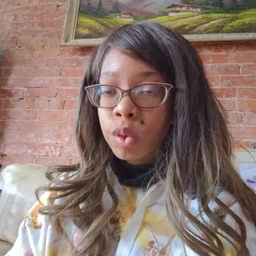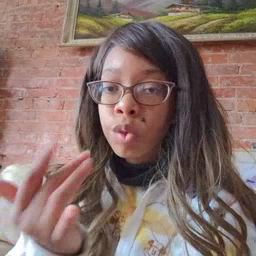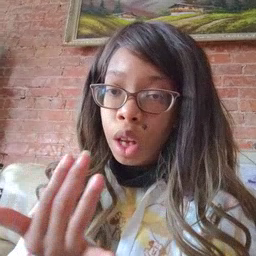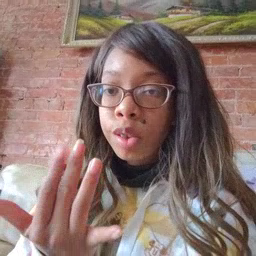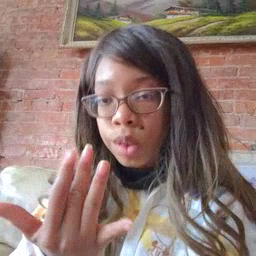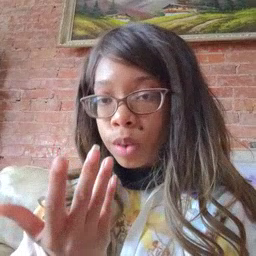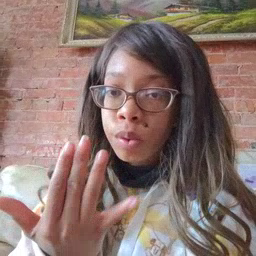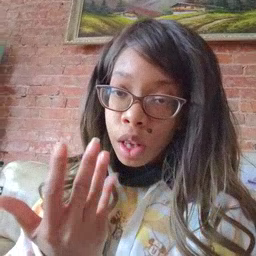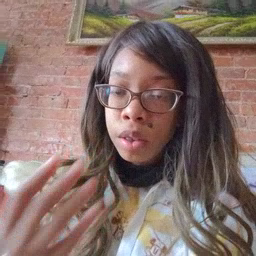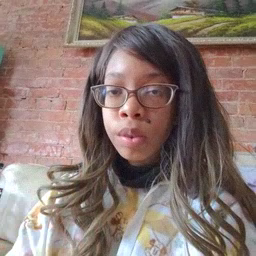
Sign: wait